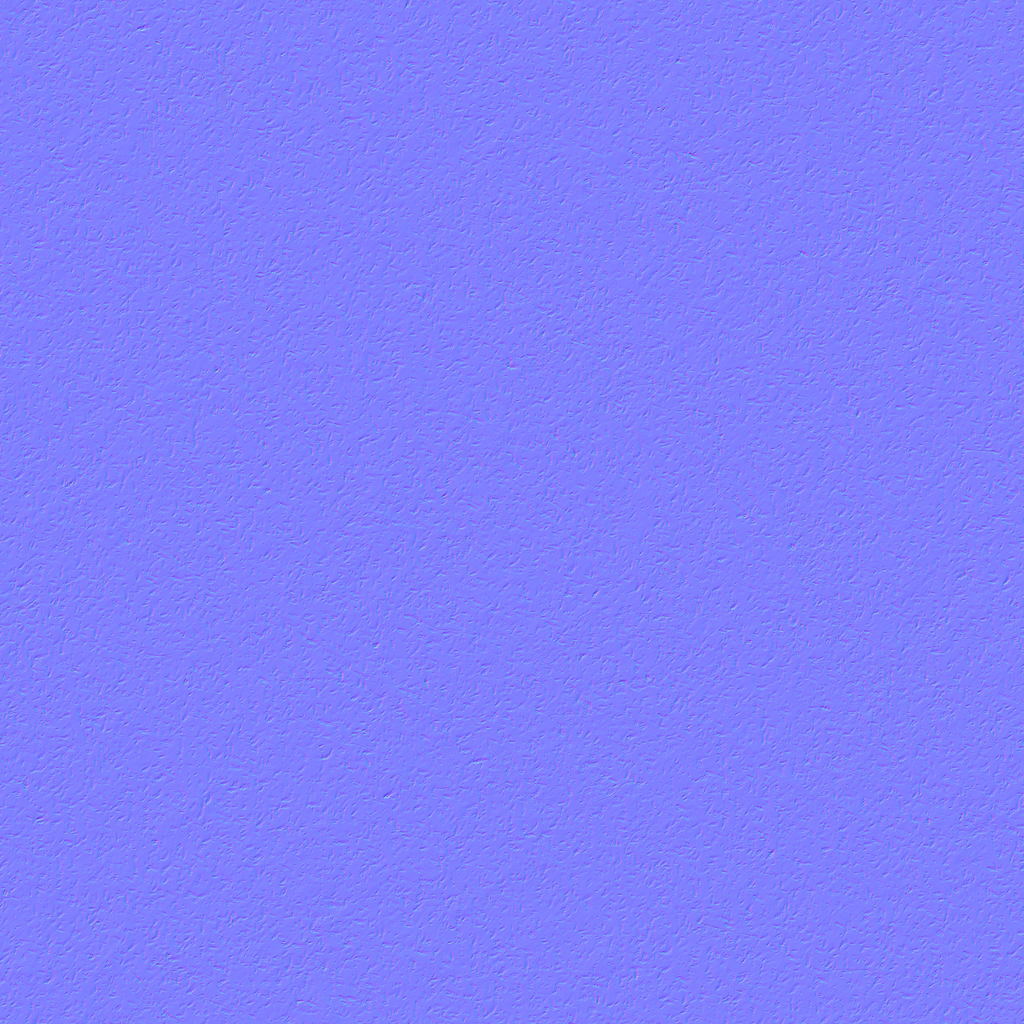
Texture map type: NormalDX